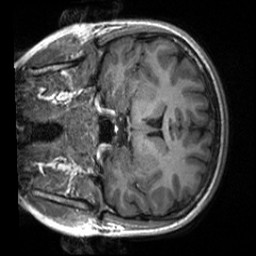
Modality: T1w
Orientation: coronal
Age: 20
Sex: female
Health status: healthy
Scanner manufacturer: siemens
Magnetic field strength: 3 T
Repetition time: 2 s
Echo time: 0.00232 s